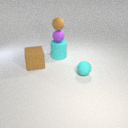
small purple rubber sphere below small brown rubber sphere